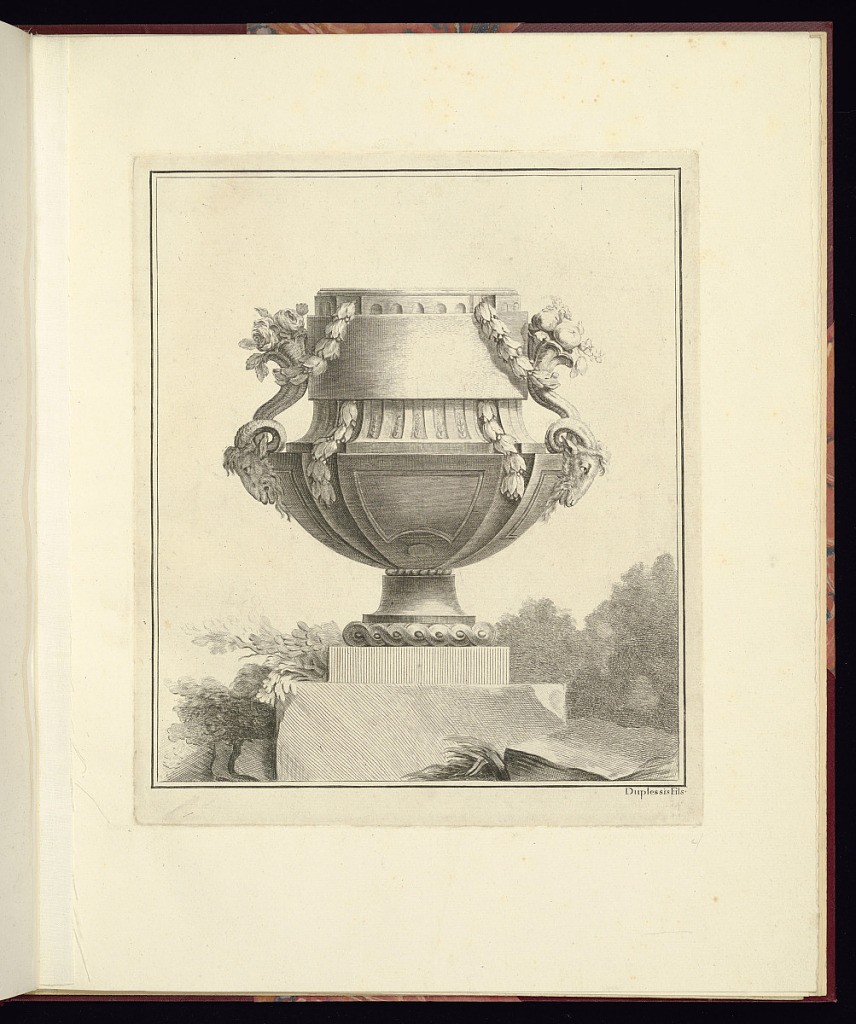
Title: Ornamental Vase Design
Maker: Jean Claude Thomas Duplessis, French, 1730-1783
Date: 1775-1780
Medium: Etching on paper
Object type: Print
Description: Shallow vase with a tall, wide neck. The vase has two handles formed from cornucopia filled with flowers. The cornucopia/handles terminate at the shoulder of the vase, where there are goat-head mascarons. The vase is decorated with garlands, fluting on the neck partially covered by a blank band, panels on the belly, and guilloche patterning at the foot. The vase is elevated on a socle and surrounded with rocks and with trees in the background. The plate is signed but not numbered.